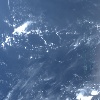
Label: water